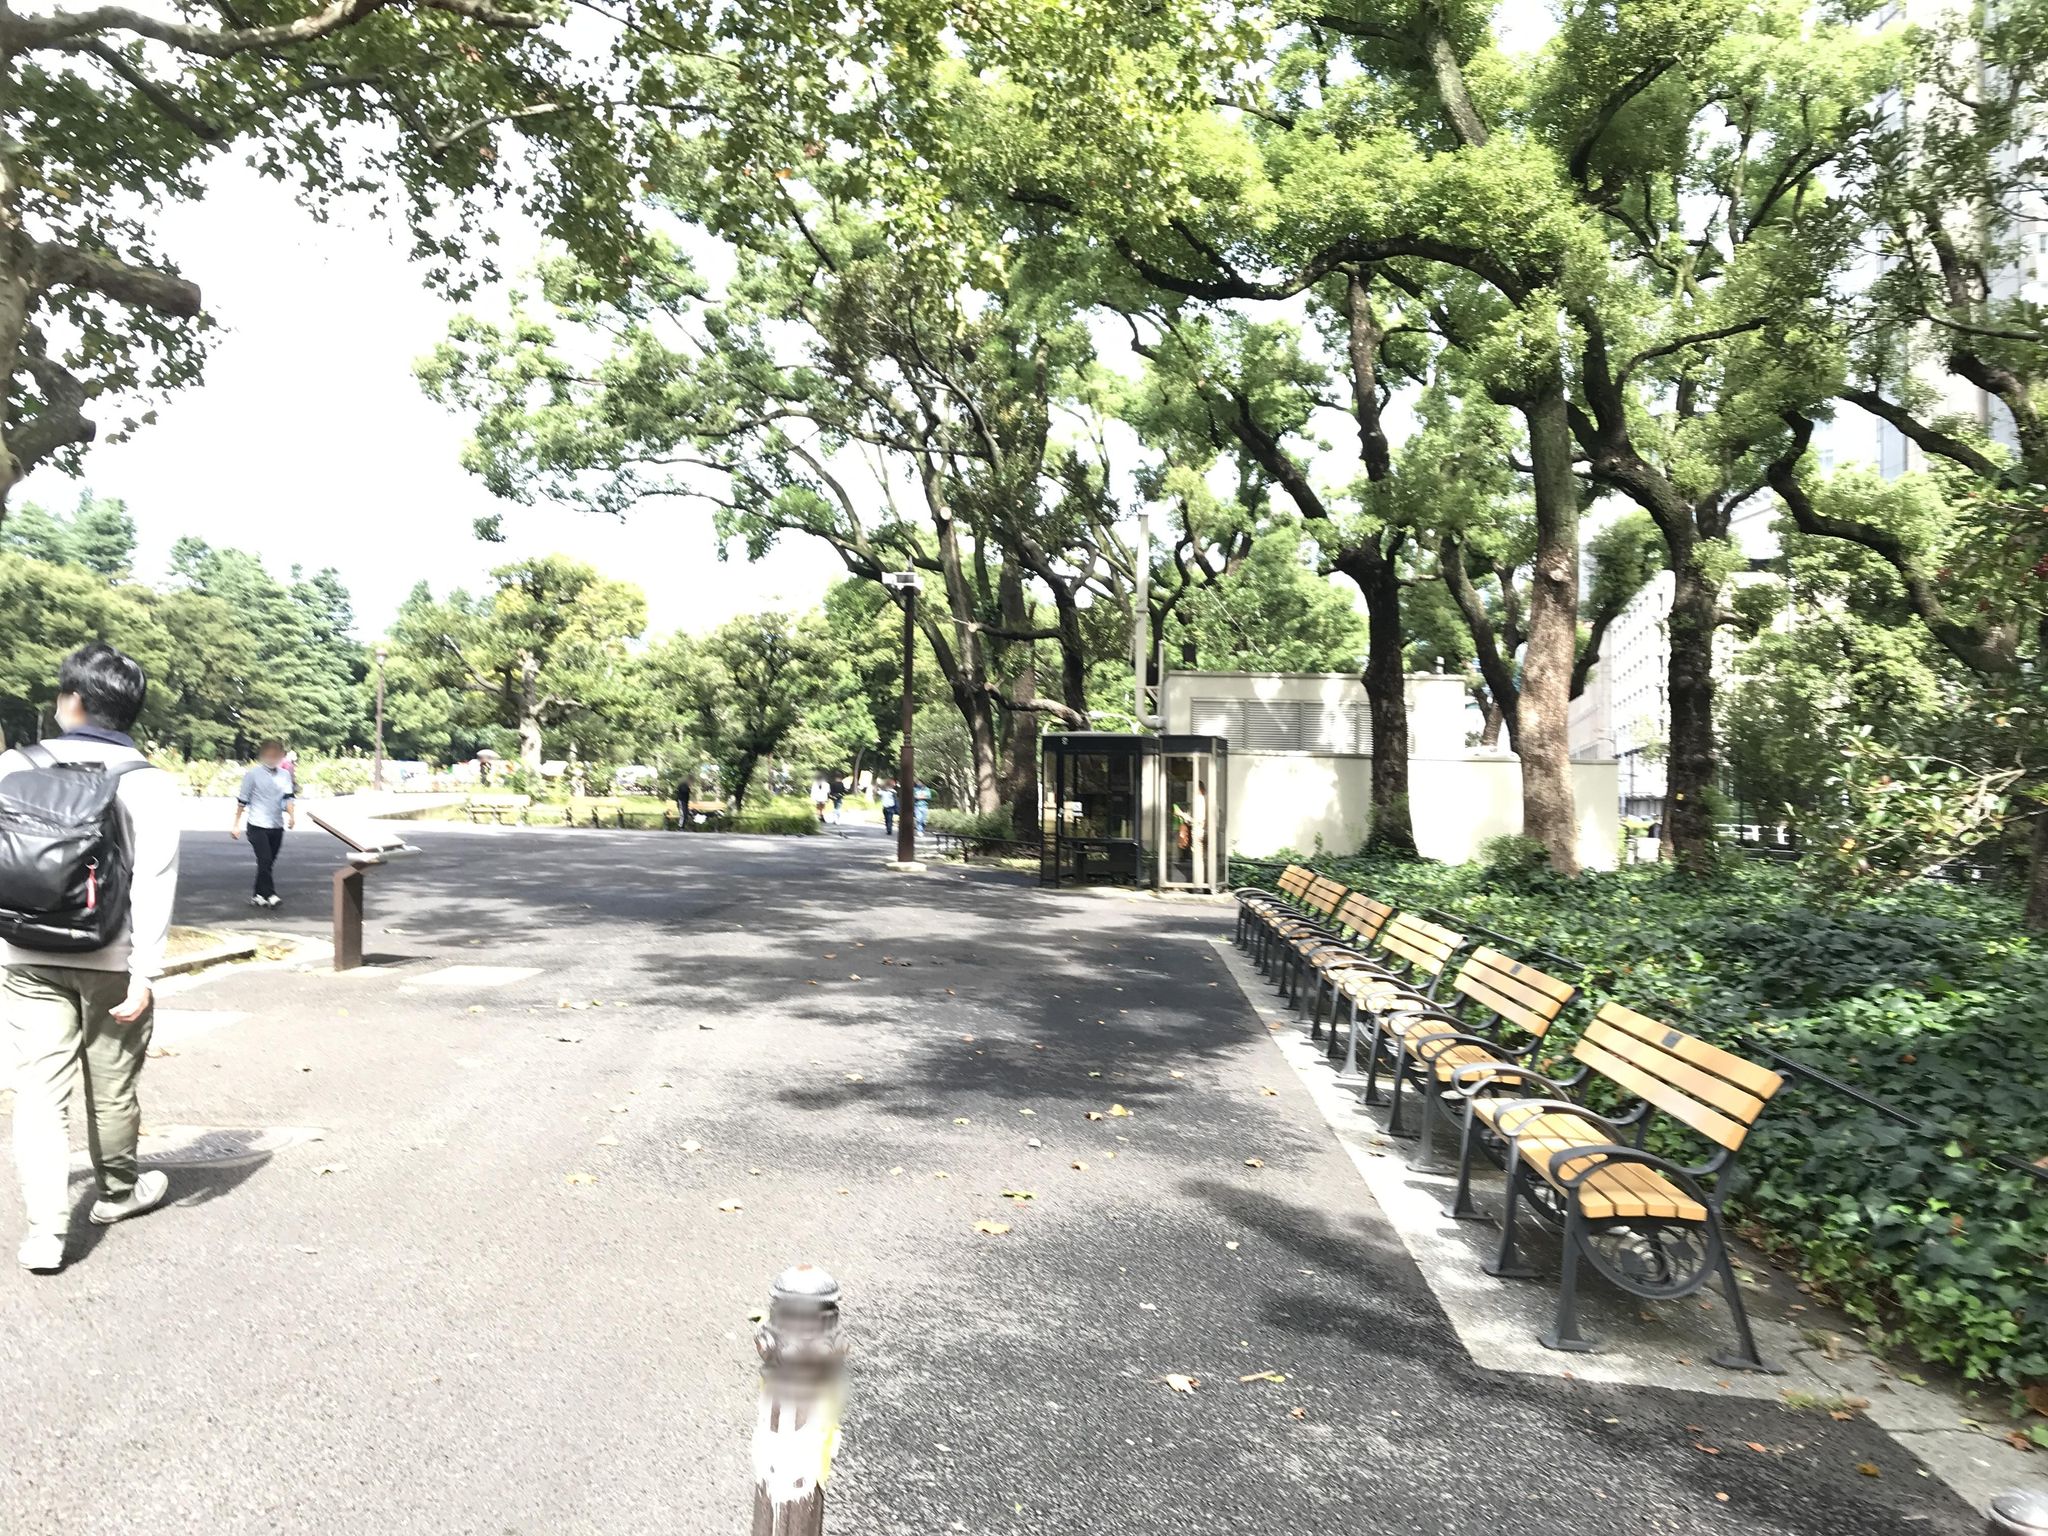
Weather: clear
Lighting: day
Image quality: good
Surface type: walking surface
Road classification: footway, pedestrian
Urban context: urban centre
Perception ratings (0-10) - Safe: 6.84, Lively: 4.08, Beautiful: 7.54, Boring: 3.75, Depressing: 6.27, Wealthy: 6.15